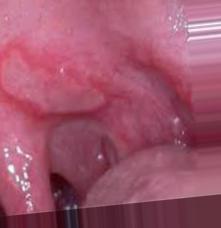
Condition: Mouth Ulcer